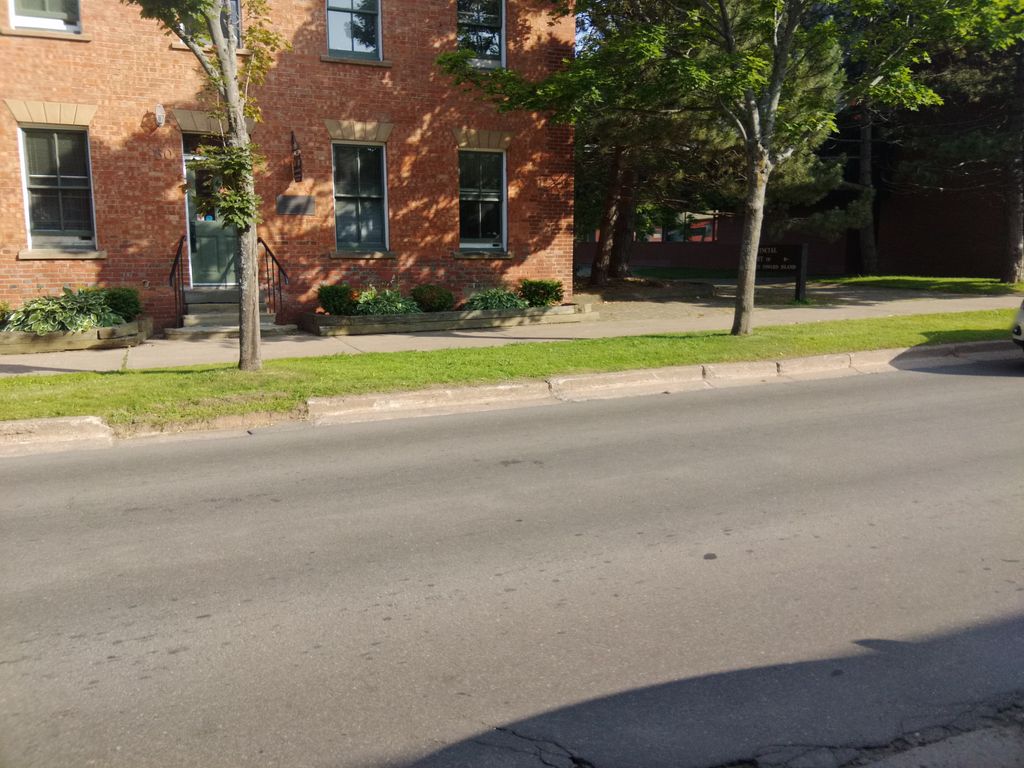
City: charlottetown